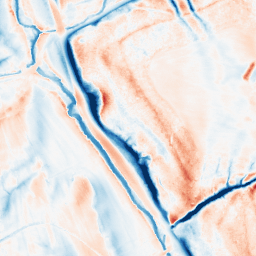
Category: classical
Decomposition family: gaussian_anisotropic
Decomposition parameters: sigma_x: 10
sigma_y: 2
Upsampling method: cubic_catmull_rom
Upsampling parameters: scale: 4
Upsampling scale: 4